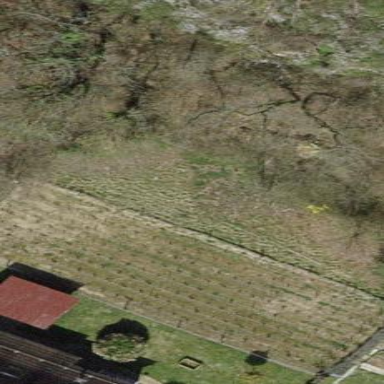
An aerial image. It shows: Vineyard.